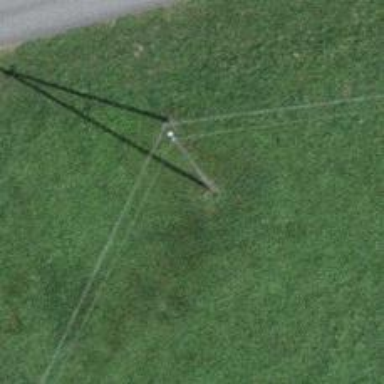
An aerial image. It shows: Utility pole in the area.